Question: I have a Fairly Complex Form that I need to post to my MVC controller.
Here is the View model which I initially pass to the view on creation:
'''
public class EditViewModel
{
public Service service { get; set; }
public bool sms { get; set; }
public bool email { get; set; }
public string userId { get; set; }
}
'''
Here is my View (simplified):
'''
@model IList<Service_Monitor_Web_Interface.Models.ViewModels.EditViewModel>
@{
ViewBag.Title = "Configure User Notifications";
Layout = "~/Views/Shared/_Layout.cshtml";
}
<h2>@ViewBag.Title</h2>
@using (Html.BeginForm("Edit", "Users", FormMethod.Post, new { @class = "stdform stdform2", role = "form" }))
{
@Html.AntiForgeryToken()
<hr />
<p>
<label><u> Service:</u> </label>
<span class="field">
<u>Notification Methods:</u>
</span>
</p>
for (int i = 0; i < Model.Count; i++)
{
<p>
<label>@Model[i].service.Name</label>
<span class="field">
@Html.CheckBoxFor(model => model[i].sms)
SMS &nbsp;&nbsp;
@Html.CheckBoxFor(model => model[i].email)
Email &nbsp;&nbsp;
</span>
</p>
}
<br clear="all" /><br />
<p class="stdformbutton">
<button class="submit radius2">Save</button>
<input type="reset" class="reset radius2" value="Reset Form" />
</p>
}
'''
And here is my Action method in my controller:
'''
//
// POST: /Users/Edit
[HttpPost]
public ActionResult Edit(IList<EditViewModel> viewModel)
{
return View(viewModel);
}
'''
How Can I bind my view model when receiving it on the controller?
Currently when I debug the action method receives a ViewModel which looks like so:

How can I get service and userId not to be null?
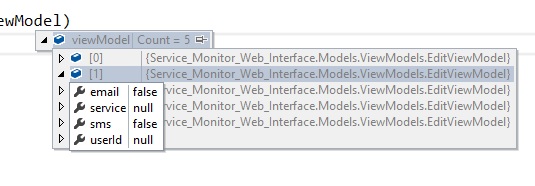
Answer: Note that in your helpers' lambdas, say in 'model => service.sms' right part ('service.sms') formally is not derived from the left part ('model'). That causes all 'name' attributes of resulting inputs to be the same, and gives you request parameters that you did not expect.
The standard practice is to use 'for' instaed of 'foreach' in loop cases. That way name attributes for resulting html are generated correctly:
'''
for(int i=0; i<Model.Count; i++)
{
<p>
<label>@Model[i].service.Name</label>
<span class="field">
@Html.CheckBoxFor(model => model[i].sms)
SMS &nbsp;&nbsp;
@Html.CheckBoxFor(model => model[i].email)
Email &nbsp;&nbsp;
</span>
</p>
}
'''
Note that this requires 'Model' to be of type implementing 'IList' rather than 'IEnumerable'.
For other values, that do not have any UI for them, you can use hidden fields, so that they are not visible for the user and are nevertheless posted to the server:
'''
<label>@Model[i].service.Name</label>
<span class="field">
@Html.CheckBoxFor(model => model[i].sms)
SMS &nbsp;&nbsp;
@Html.CheckBoxFor(model => model[i].email)
Email &nbsp;&nbsp;
@Html.HiddenFor(mode => model[i].userId)
@Html.HiddenFor(mode => model[i].service.Name)
...other field of service you want to be posted...
</span>
'''